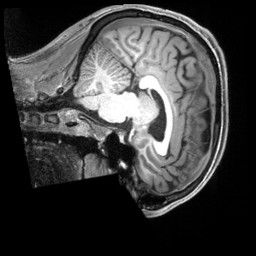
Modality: T1w
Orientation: sagittal
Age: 28
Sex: male
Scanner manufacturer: siemens
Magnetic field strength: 3 T
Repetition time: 2.3 s
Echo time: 0.00229 s